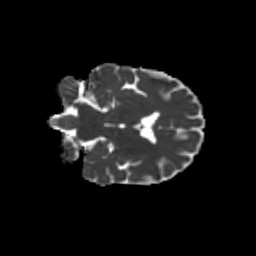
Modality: MD
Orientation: coronal
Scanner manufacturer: siemens
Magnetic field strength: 3 T
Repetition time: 9.2 s
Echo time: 0.084 s